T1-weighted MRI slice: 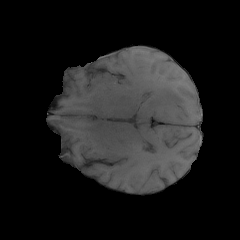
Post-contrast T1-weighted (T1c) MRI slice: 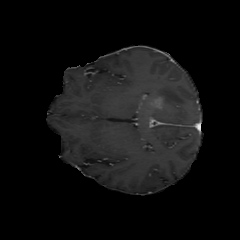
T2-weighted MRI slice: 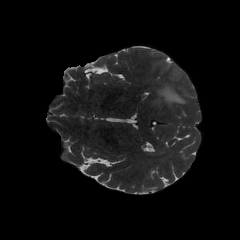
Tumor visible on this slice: yes